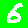
Digit: 6